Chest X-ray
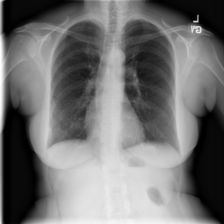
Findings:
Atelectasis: negative
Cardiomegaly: negative
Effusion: negative
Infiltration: negative
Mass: negative
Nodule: negative
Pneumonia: negative
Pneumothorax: negative
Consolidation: negative
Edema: negative
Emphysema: negative
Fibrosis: negative
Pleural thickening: negative
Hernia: negative